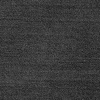
Atmospheric dust classification: dusty